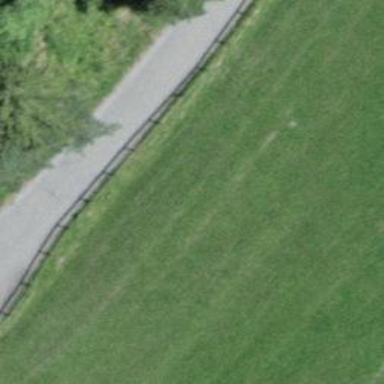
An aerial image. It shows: Fence.